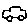
Label: car